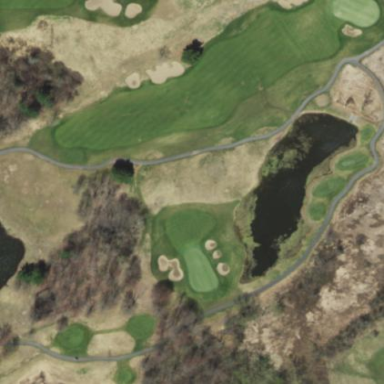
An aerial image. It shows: Rough grassy area used for golf.